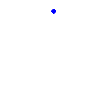
Particle: proton